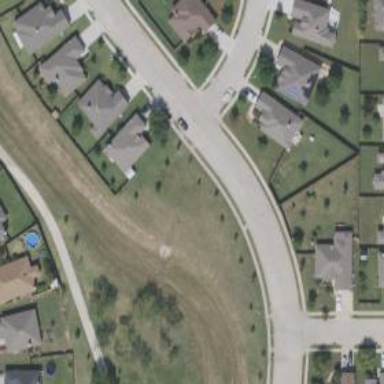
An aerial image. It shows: Residential road.